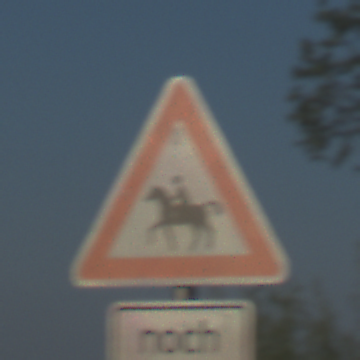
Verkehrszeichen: ReiterRechts
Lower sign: LaengeEinerStrecke3
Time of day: MorningAfternoon
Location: Outdoor (RoadRail)
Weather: Clear
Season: NotSpecified
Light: Natural